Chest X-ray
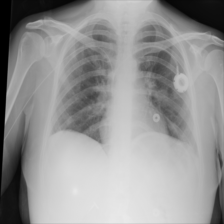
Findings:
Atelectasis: negative
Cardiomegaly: negative
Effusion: negative
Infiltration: positive
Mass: positive
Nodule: negative
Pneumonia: negative
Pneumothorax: negative
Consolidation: positive
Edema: negative
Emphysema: negative
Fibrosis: negative
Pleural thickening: negative
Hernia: negative